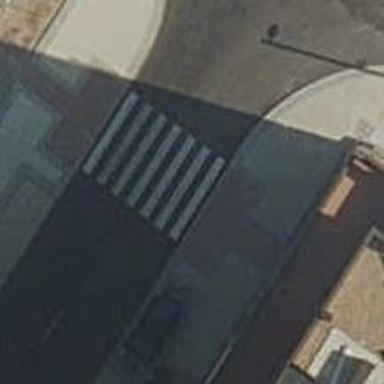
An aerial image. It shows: Uncontrolled zebra crossing on the road.